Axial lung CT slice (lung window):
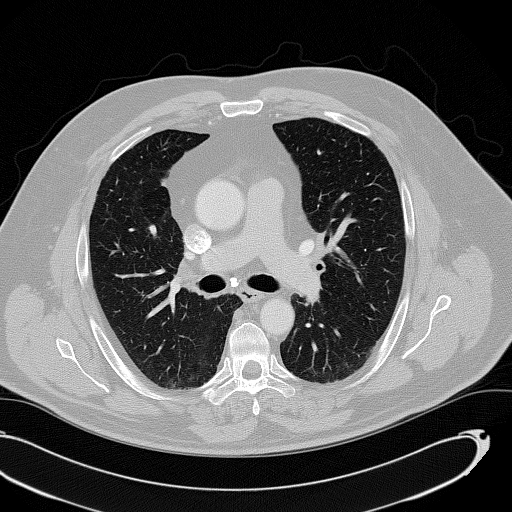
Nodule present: no